Question: Given two lists, which contain same elements of string but in different orders, is there any API that can draw diagrams like

The diagram consists of two stacks of string. Between these two stacks, lines are used to link same elements between these two stacks.
Its outlook is similar as the visualization of sonar (an Eclipse code diff. tool), but the semantics of lines are different.
Does this kind of diagram have some formal name?
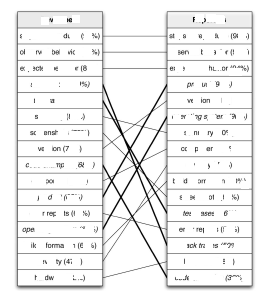
Answer: The general graph description format <URL>.
You also have the specialized <URL>.